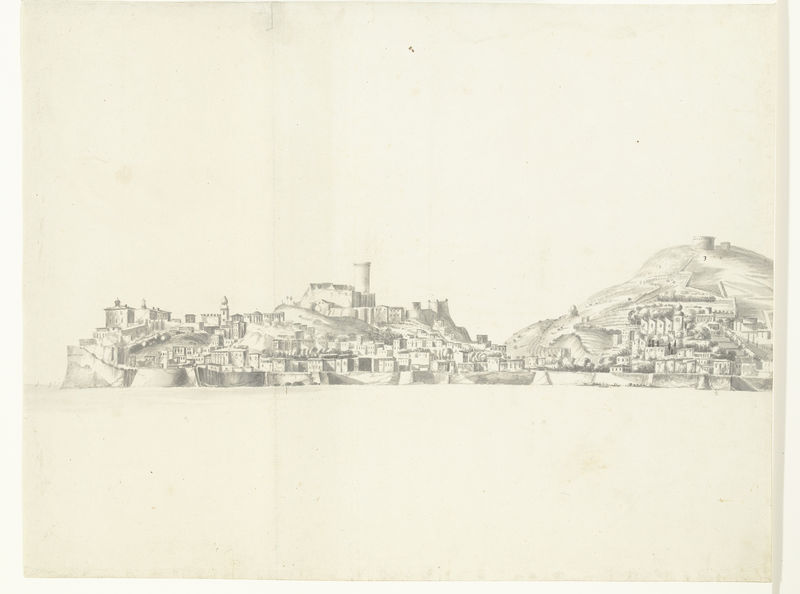
Titel: Gezicht op de Italiaanse stad Gaeta (linkerblad)
Standort: Amsterdam
Institution: Rijksmuseum
Schlagwörter: berg, himmel, meer, stadt, grau, schwarz, weiss, zeichnung, schloss, weg, wiese, bild, häuser, turm, küste, berge, zinnen, klippe, burg